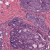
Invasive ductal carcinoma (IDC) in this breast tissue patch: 0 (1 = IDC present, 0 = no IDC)